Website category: university
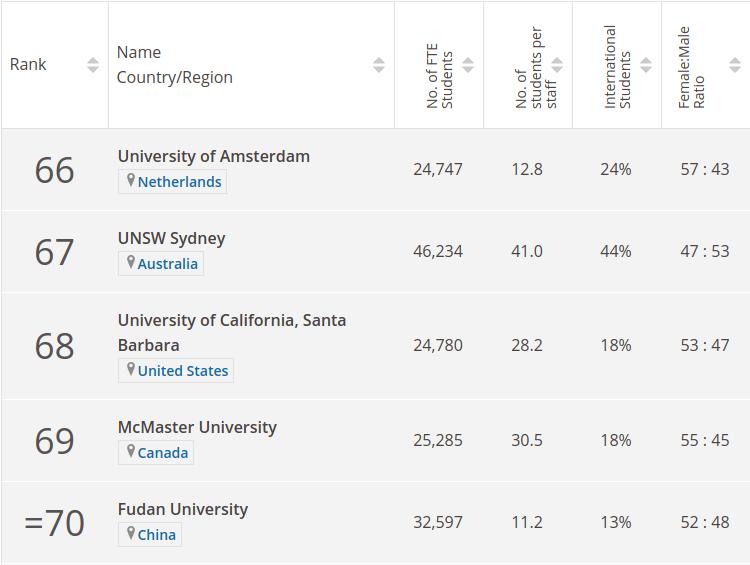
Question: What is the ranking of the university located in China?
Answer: =70

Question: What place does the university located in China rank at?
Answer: =70

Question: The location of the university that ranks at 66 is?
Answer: Netherlands

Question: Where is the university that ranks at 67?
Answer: Australia

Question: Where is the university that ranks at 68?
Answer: United States

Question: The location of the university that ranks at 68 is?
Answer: United States

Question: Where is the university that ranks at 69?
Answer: Canada

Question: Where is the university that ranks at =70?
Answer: China